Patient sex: M
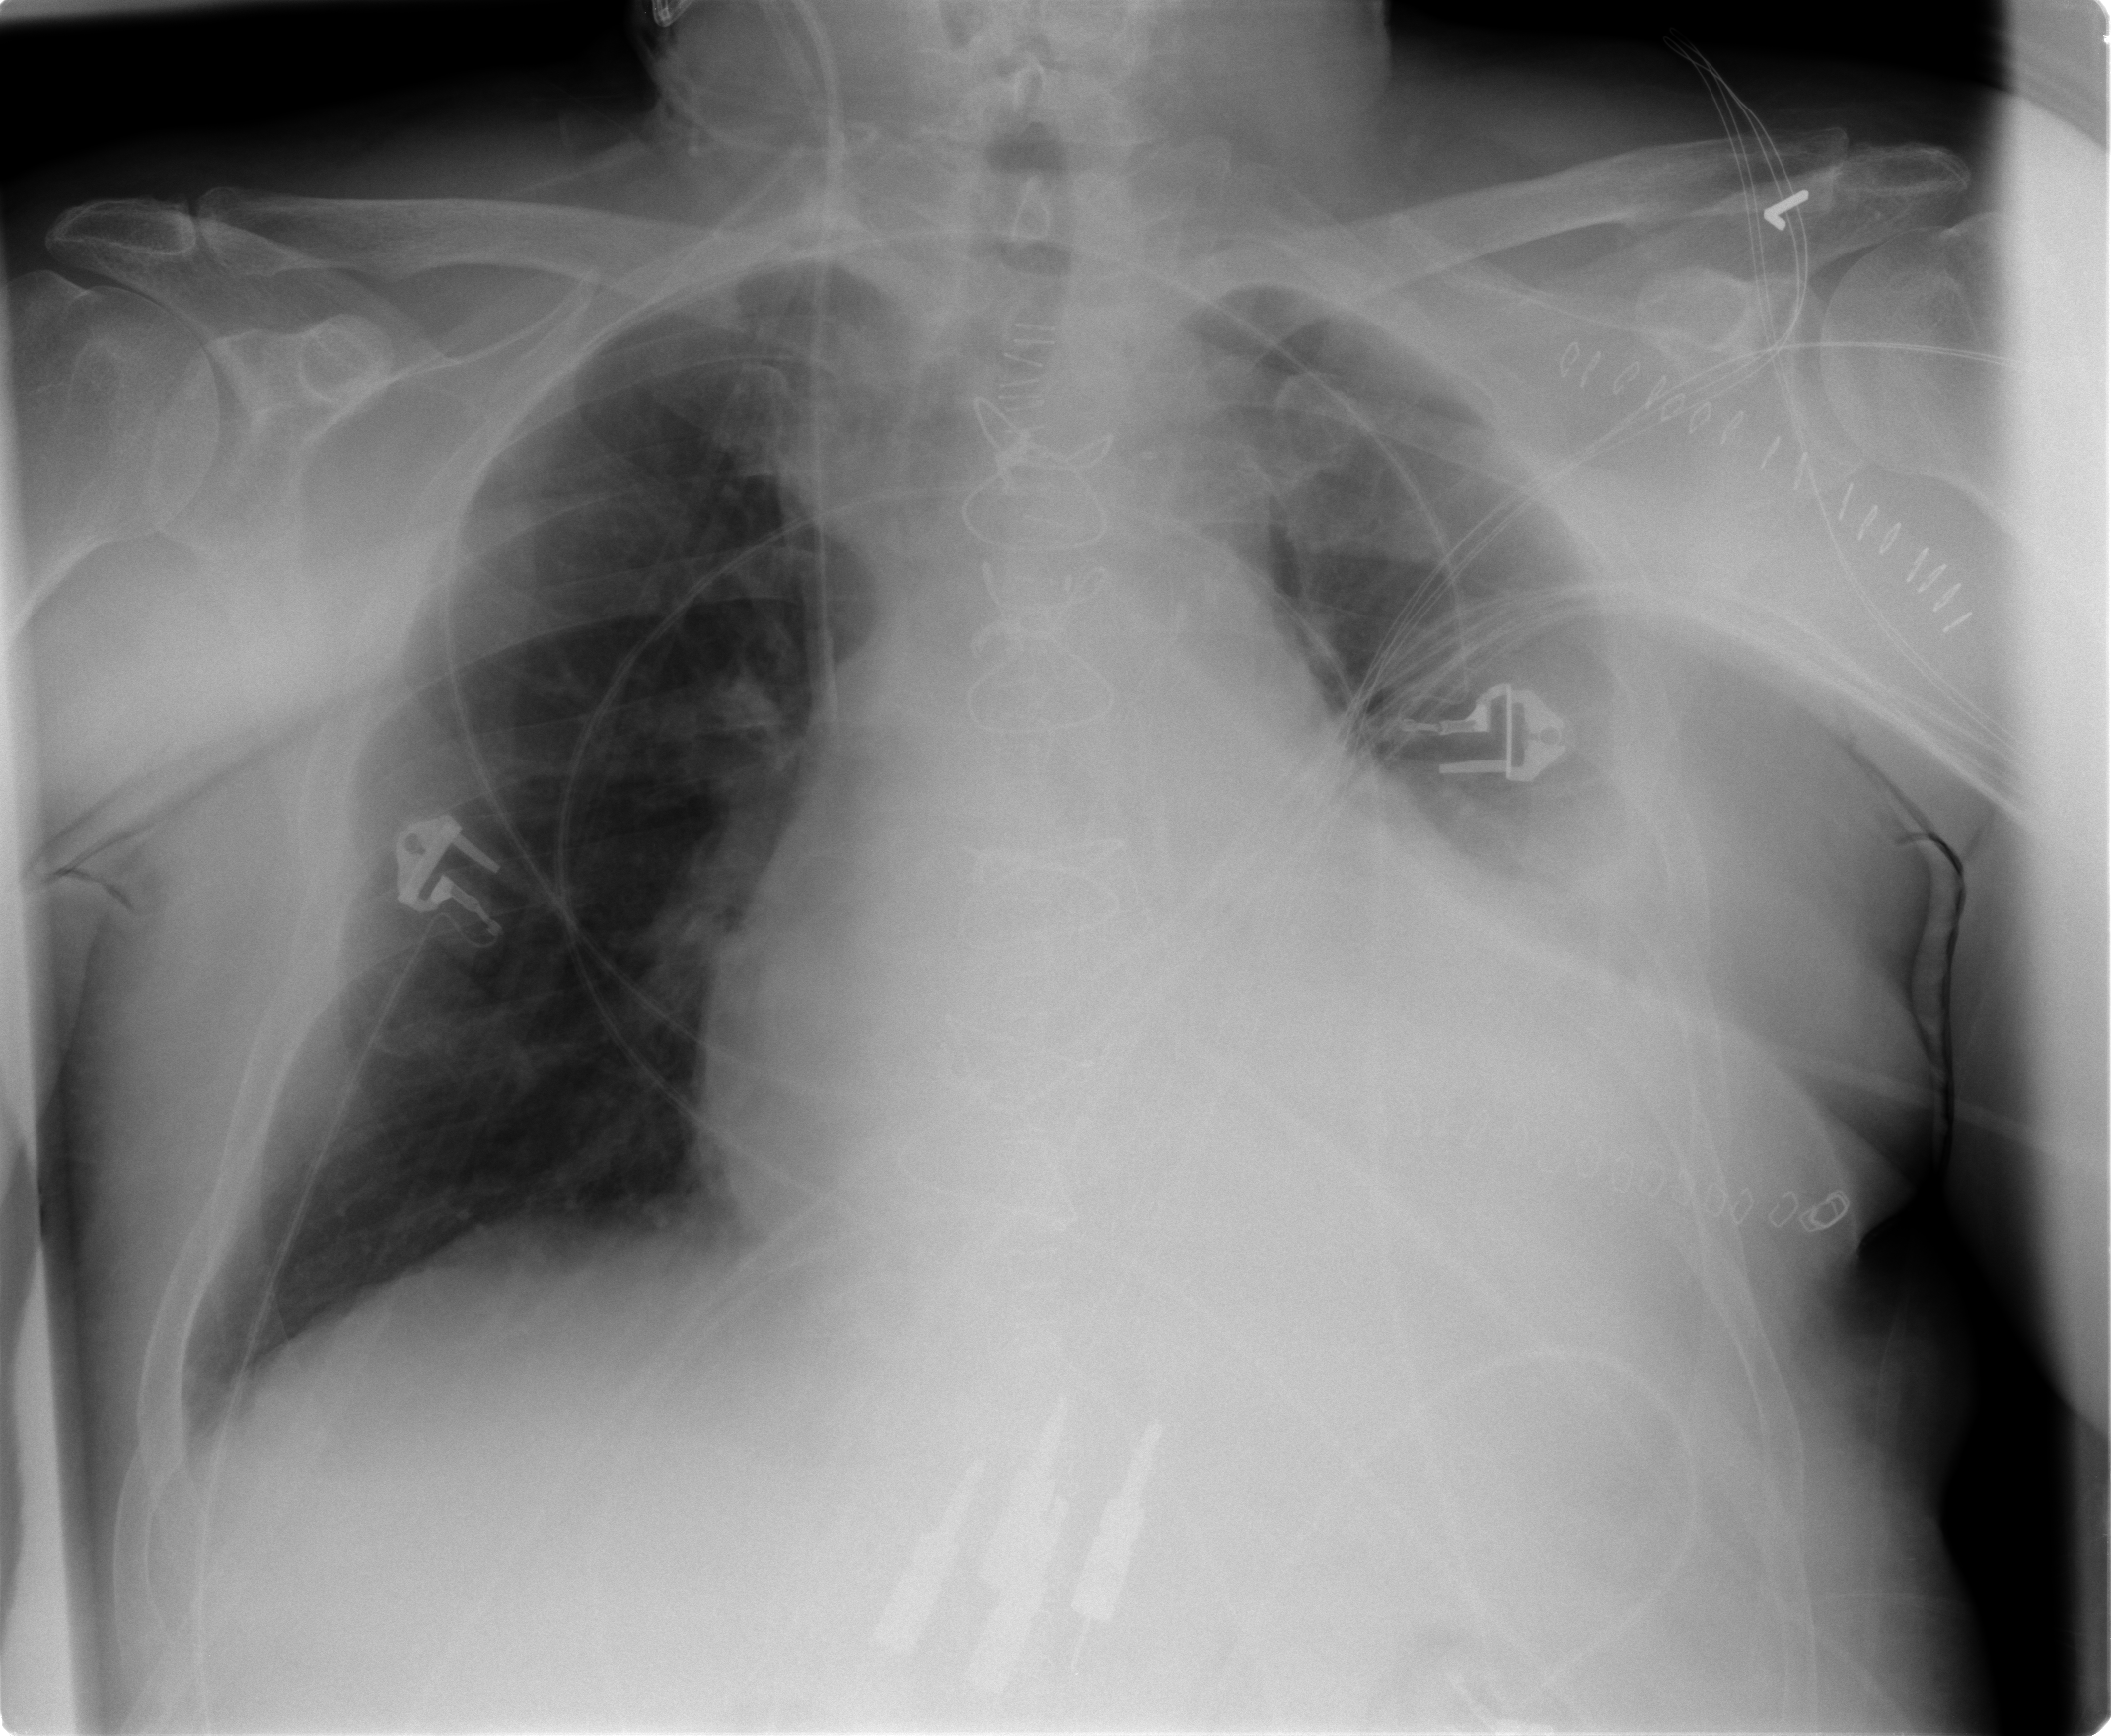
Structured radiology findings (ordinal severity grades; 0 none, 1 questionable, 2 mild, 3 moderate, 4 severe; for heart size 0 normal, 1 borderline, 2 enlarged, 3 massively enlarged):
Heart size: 3
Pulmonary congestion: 0
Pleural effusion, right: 0
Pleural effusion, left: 2
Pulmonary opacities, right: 0
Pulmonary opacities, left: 0
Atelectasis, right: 0
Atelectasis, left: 3